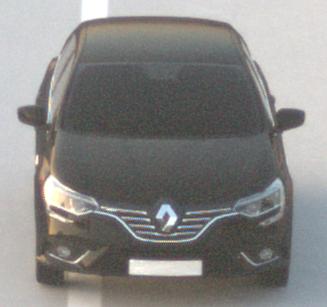
Make: Renault
Model: Mégane ENERGY TCe 100
Detailed model: Mégane (IV)
Model produced from: 2016/03
Model produced until: 2018/08
Doors: 5
Color: black
Road condition: dry road
Daytime: sunrise or sunset
Contrast: low contrast